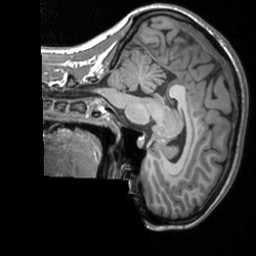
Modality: T1w
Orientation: sagittal
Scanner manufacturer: siemens
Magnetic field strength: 3 T
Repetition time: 1.9 s
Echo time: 0.00226 s